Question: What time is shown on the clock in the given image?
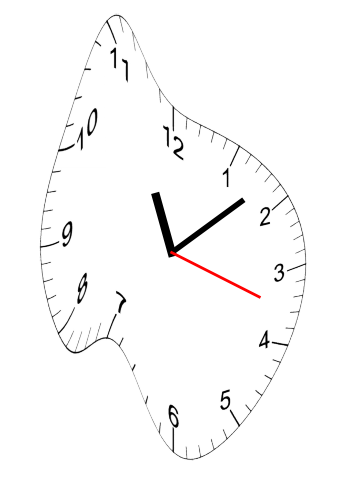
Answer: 11:08:18